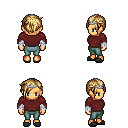
a pixel art fantasy rpg character, female body template, human, tanned skin, maroon long-sleeve shirt, teal pants, blonde pixie cut hairstyle, silver tiara, white cloth bandages, gray slippers, four views (front, back, left, right), 2x2 character sprite sheet, small pixel art, hard edges, no anti-aliasing